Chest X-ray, PA view. Patient: 36 years old, sex F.
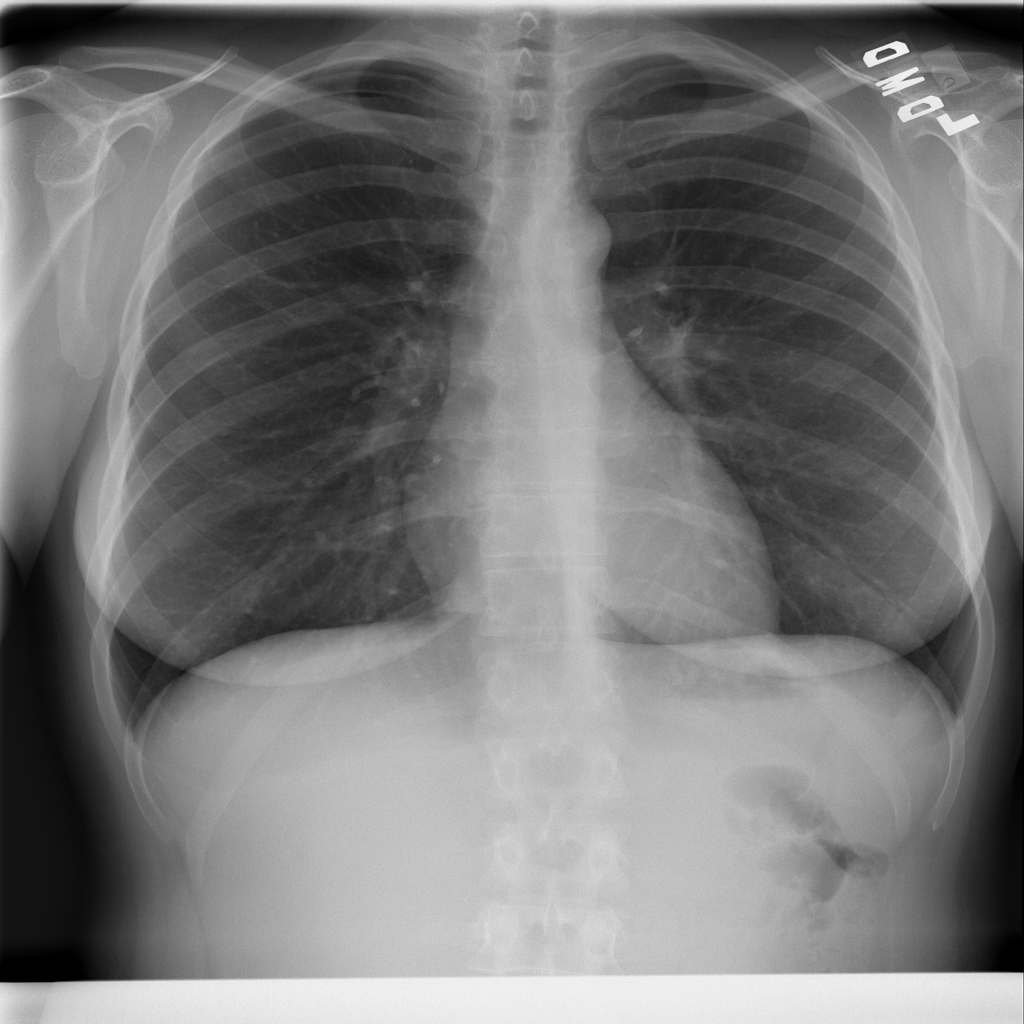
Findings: No Finding